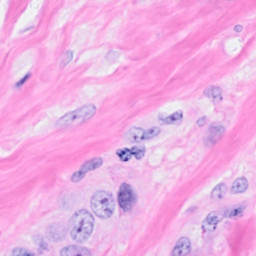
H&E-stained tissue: Breast